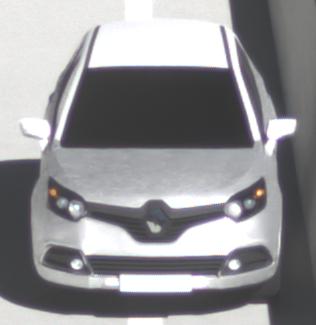
Make: Renault
Model: Captur ENERGY TCe 90
Detailed model: Captur (I)
Model produced from: 2013/06
Model produced until: 2015/05
Doors: 5
Color: white
Road condition: dry road
Daytime: morning or afternoon
Contrast: high contrast